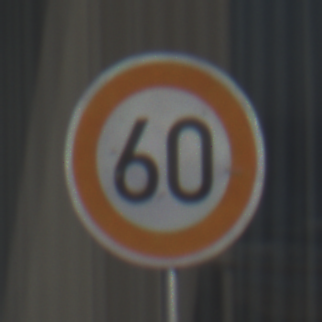
Verkehrszeichen: Geschwindigkeit60
Umgebung: Outdoor, Urban
Tageszeit: MorningAfternoon
Wetter: Clear
Licht: Natural
Jahreszeit: NotSpecified
Kontrast: HighContrast